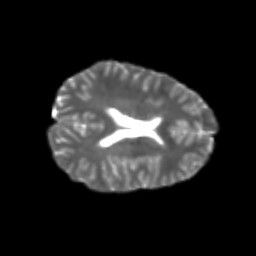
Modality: T2w
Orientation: axial
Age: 20
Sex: female
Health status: healthy
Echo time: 0.074 s